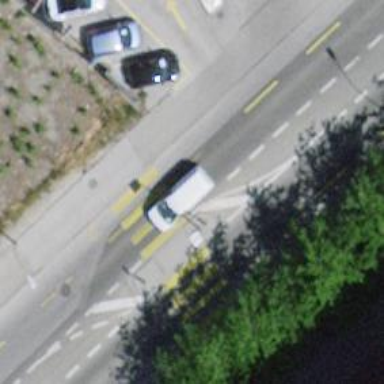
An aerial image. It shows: Marked footway crossing with asphalt surface. There is crossing island present.